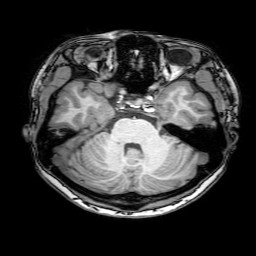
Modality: T1w
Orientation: coronal
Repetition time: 0.00828 s
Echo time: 0.00388 s